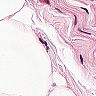
Metastatic tissue present: no